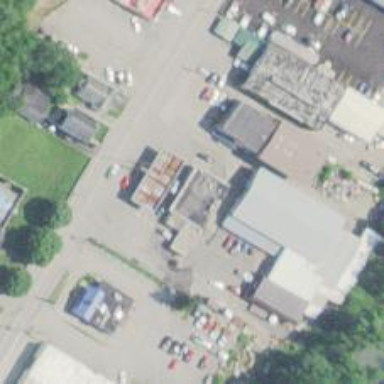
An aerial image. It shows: Convenience shop.